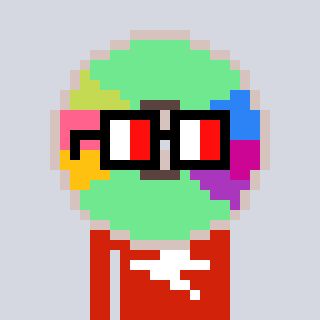
a pixel art character with square glasses with black frames and red eyes, a cd-shaped head and a red-colored body on a cool background